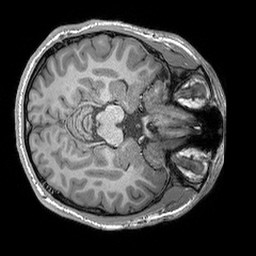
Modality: T1w
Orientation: axial
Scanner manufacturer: siemens
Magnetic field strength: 3 T
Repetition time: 2.3 s
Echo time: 0.00298 s